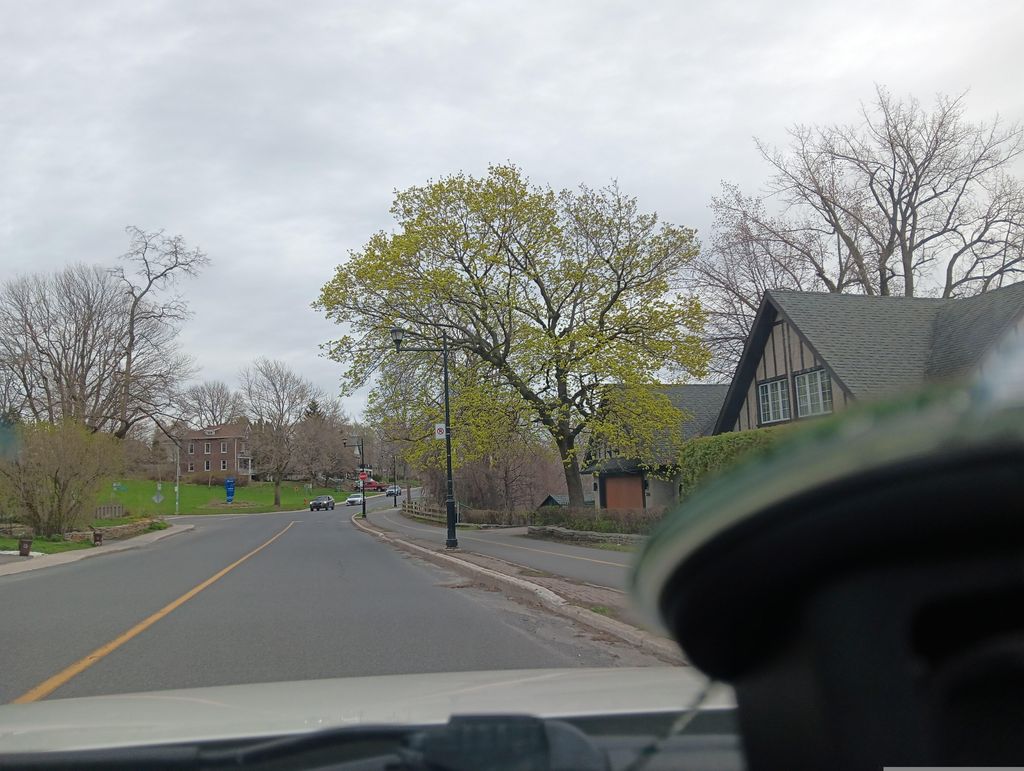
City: montreal